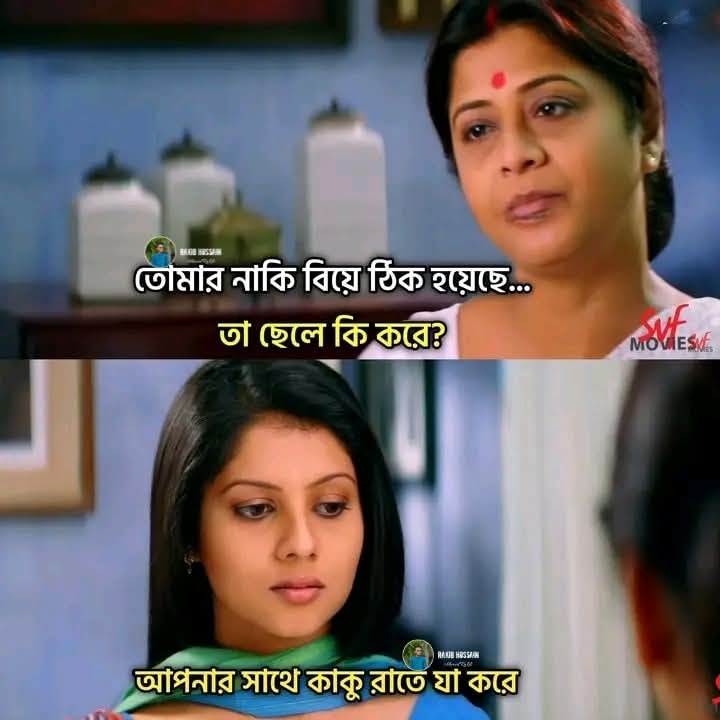
Text: তোমার নাকি বিয়ে ঠিক হয়েছে... তা ছেলে কি করে?
আপনার সাথে কাকু রাতে যা করে
Label: Non Hate